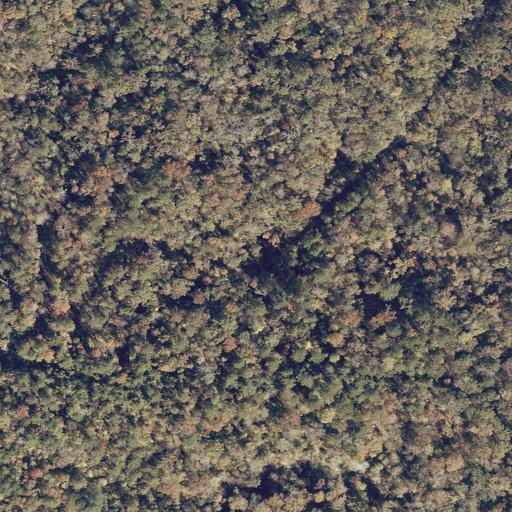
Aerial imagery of cliff(s) in Alabama named Sakti Nakni Ontala containing mixed forest, open development, woody wetlands, evergreen forest, and deciduous forest